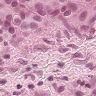
Metastatic tissue present: yes